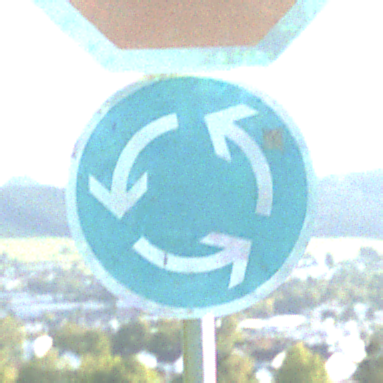
Verkehrszeichen: Kreisverkehr
Zusatzzeichen oben: Stop
Umgebung: Outdoor, Nature
Tageszeit: MorningAfternoon
Wetter: PartlyCloudy
Licht: Natural
Jahreszeit: NotSpecified
Kontrast: HighContrast